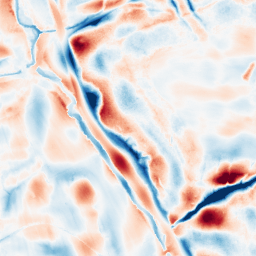
Category: wavelet
Decomposition family: wavelet_biorthogonal
Decomposition parameters: wavelet: bior5.5
level: 5
Upsampling method: edge_directed
Upsampling parameters: scale: 4
Upsampling scale: 4